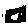
Label: square